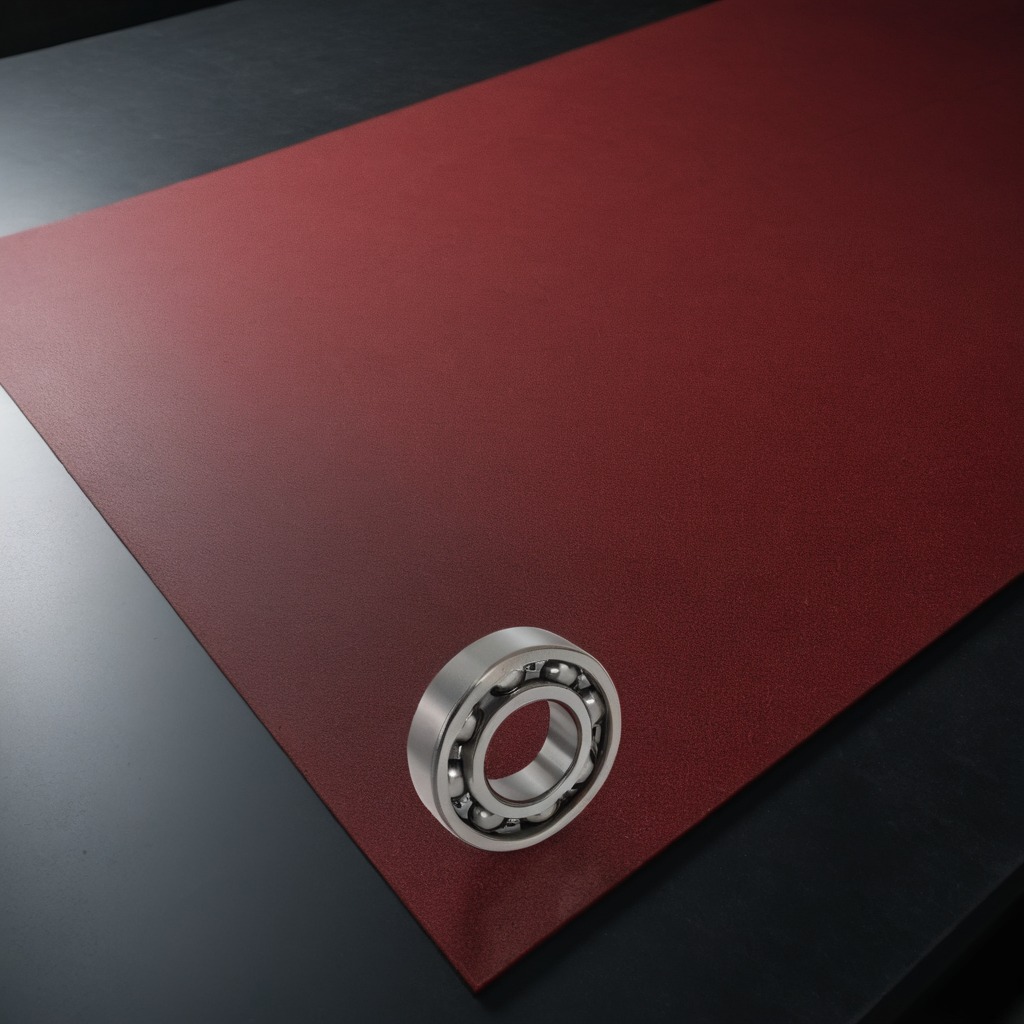
A metal ball bearing lies on a clean granite tabletop covered with a red rubber mat inside a workshop at night dim ambient light soft shadows worn but beneath the mat